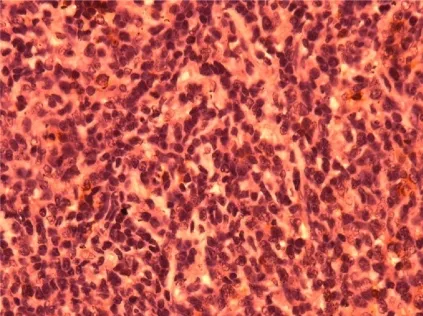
Photomicrograph showing atypical large lymphoid cells in a background containing normal small lymphocytes.
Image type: pathology (h&e)